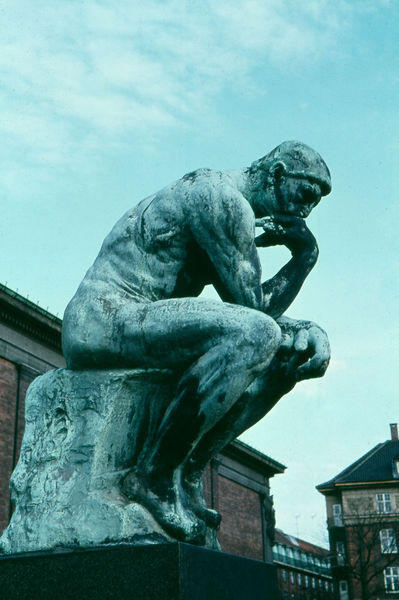
Titel: Der Denker; Le Penseur
Künstler: Auguste Rodin
Institution: Paris, Musée Rodin
Schlagwörter: baum, himmel, mann, nackt, wolken, grün, sitzen, fenster, dach, haus, wand, arm, sockel, stein, häuser, sitzend, schornstein, skulptur, statue, position, fels, mauer, backstein, bronze, rodin, knie, denkerpose, nachdenken, fugen, messing, philosoph, kupfer, denker, aufgestützt, etagen, zigel, skulpur, naturstudie, patina, grünspan, rhodin